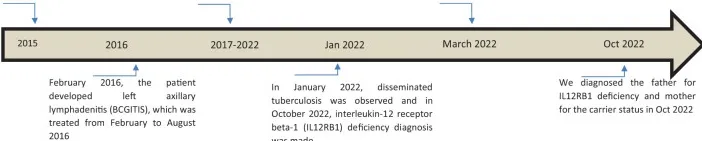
(C) This photographic image shows the chest x-ray for the patient, which is showing bilateral prominent hilar lymph nodes and bilateral diffuse reticulation with multiple hyperlucencies involving bilateral upper, middle, and left lower lobes (yellow arrows). These chest x-ray findings indicate early bronchiectasis.
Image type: chart (chart)